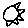
Label: sun